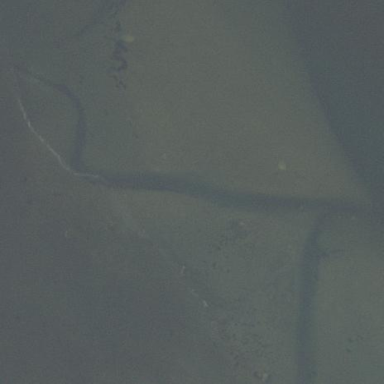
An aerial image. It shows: Tidalflat wetland in natural setting.